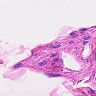
Metastatic tissue present: no